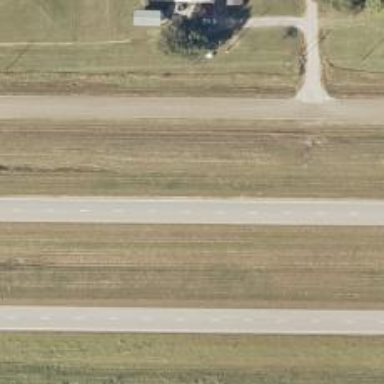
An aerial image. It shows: Trunk highway.